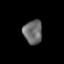
Tissue: prostate
Cell type: Epithelial cells
Senescence score: 0.3263
Nuclear area (px): 442
Mean DAPI intensity: 108.188